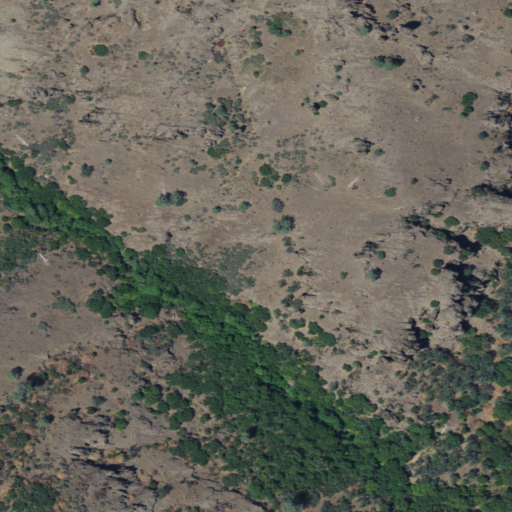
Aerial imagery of valley in California named Dillion Cove containing shrub, evergreen forest, and mixed forest